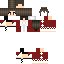
A female human skin with medium skin, wearing brown long hair dressed in a red tshirt and red shorts, featuring a closed mouth.